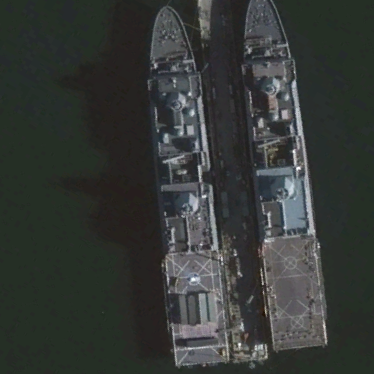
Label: combat